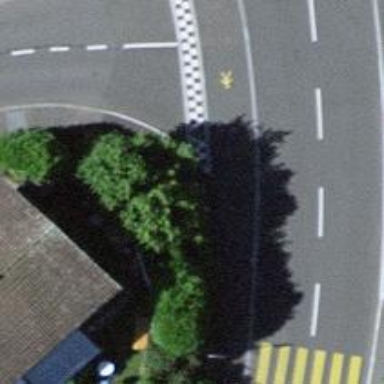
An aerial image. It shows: Sidewalk along the footway.